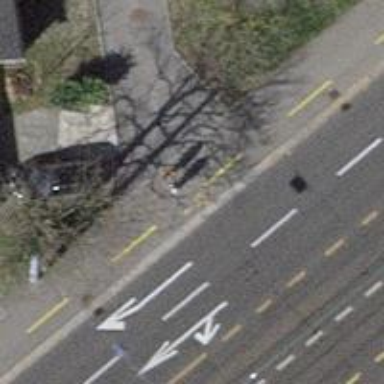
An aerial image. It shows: Unmarked crossing with traffic calming table on the road.